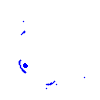
Particle: electron